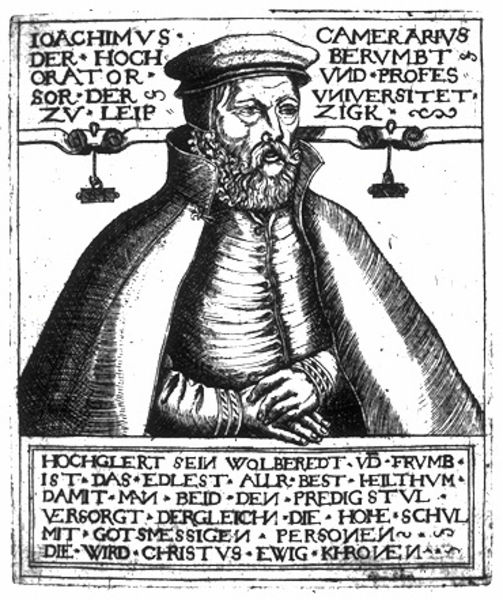
Titel: Bildnis des Joachim Camerarius
Künstler: Balthasar Jenichen
Institution: (Seriendruck)
Schlagwörter: gott, hand, mann, umhang, weiß, finger, grau, hut, mund, nase, schwarz, blick, bart, jacke, kappe, mütze, schnurrbart, augen, falten, gesicht, kragen, rahmen, bildnis, hände, portrait, porträt, auge, gewand, mantel, redner, adel, kaufmann, schulter, holzschnitt, schrift, wangen, grafik, graphik, könig, gefaltet, ernst, inschrift, deutsch, edel, knöpfe, weste, name, buch, linie, druck, schwarz weiss, schraffur, schraffuren, radierung, stich, text, buchstaben, stehkragen, buchseite, christus, gut, mittelalter, wams, luther, gelehrter, edelmann, emblem, kupferstich, cape, leipzig, altdeutsch, beschreibung, wort, latein, universität, professor, christ, joachim, großbuchstaben, gelockt, gelehrt, abgewandter blick, heiltum, hochgelehrt, camerarius, hochgelert, caoe, ioachim, leipzigk